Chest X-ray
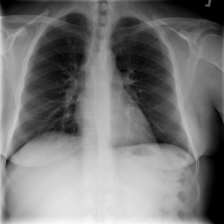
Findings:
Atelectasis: negative
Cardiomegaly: negative
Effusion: negative
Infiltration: positive
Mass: negative
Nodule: negative
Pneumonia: negative
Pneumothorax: negative
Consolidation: negative
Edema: negative
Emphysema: negative
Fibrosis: negative
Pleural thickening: negative
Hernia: negative